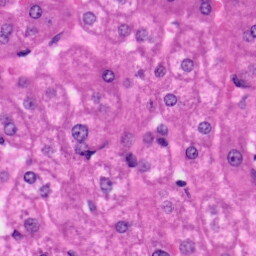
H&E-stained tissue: Liver